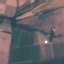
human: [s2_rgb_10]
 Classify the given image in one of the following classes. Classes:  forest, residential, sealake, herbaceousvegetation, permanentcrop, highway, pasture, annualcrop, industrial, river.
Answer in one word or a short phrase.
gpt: PermanentCrop